Question: I have just updated Eclipse (using with PyDev) and surprisingly found out that the classic vertical scrollbar is changed to some strange thing as marked on the figure (screenshot).

Eclipse Standard/SDK
Version: Kepler Service Release 2
Build id: 20140224-0627
I would like to ask you how can I disable this or change it back to classical vertical scrollbar in editor in Eclipse?
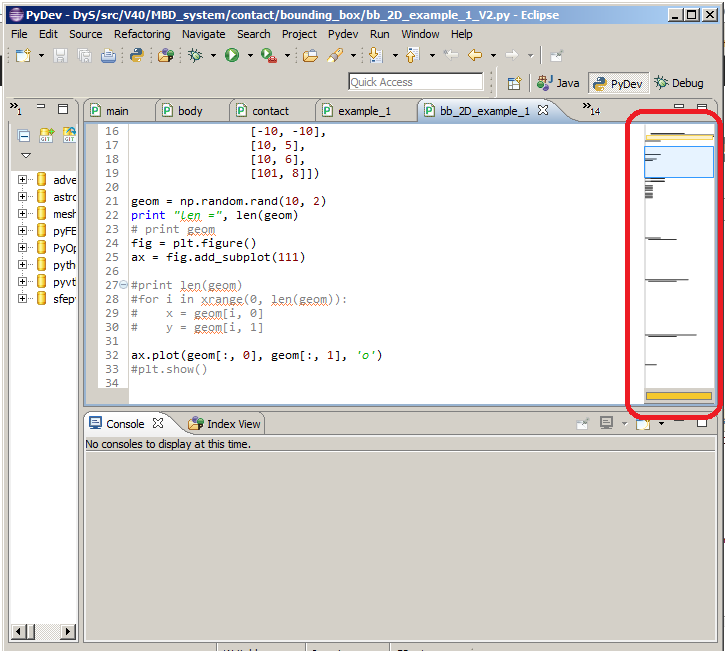
Answer: This is the Overview Ruler Minimap which is now the default with PyDev release 3.7.0
This is controlled by Preferences > PyDev > Editor > Overview Ruler Minimap